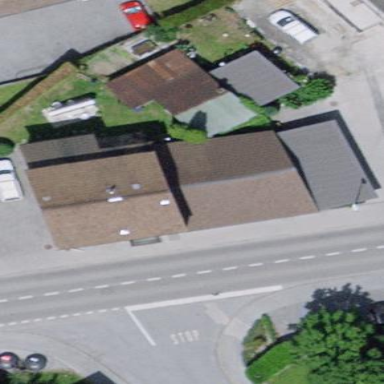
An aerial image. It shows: Gabled roof apartments building.